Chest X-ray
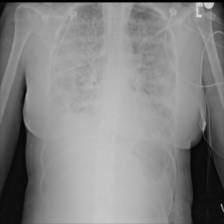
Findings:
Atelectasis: negative
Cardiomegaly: negative
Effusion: negative
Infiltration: positive
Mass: negative
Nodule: negative
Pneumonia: negative
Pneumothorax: negative
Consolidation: negative
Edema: negative
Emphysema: negative
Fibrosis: negative
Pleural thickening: negative
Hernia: negative